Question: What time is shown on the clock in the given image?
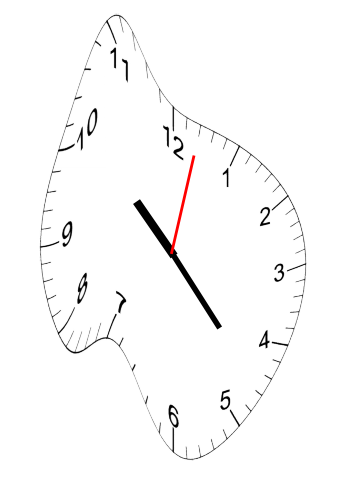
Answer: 10:23:02